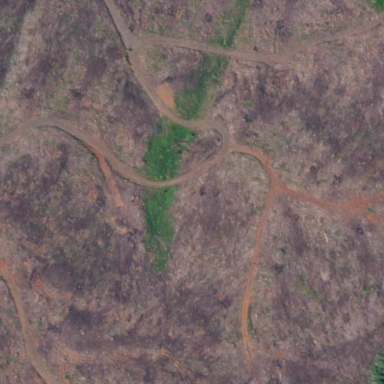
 likely man-made clearing in the landscape."